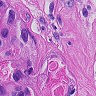
Metastatic tissue present: yes